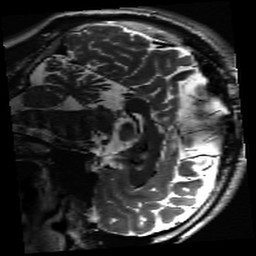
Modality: inplaneT2
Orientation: sagittal